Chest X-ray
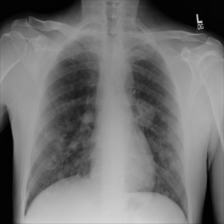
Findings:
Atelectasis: negative
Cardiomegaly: negative
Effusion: negative
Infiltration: negative
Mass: negative
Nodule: negative
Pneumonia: negative
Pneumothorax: negative
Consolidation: negative
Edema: negative
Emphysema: negative
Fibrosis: negative
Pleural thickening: negative
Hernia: negative